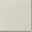
Piece: xx